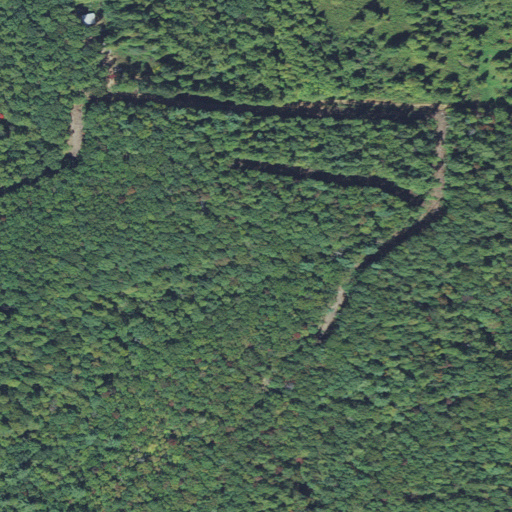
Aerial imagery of mountain in North Carolina named Bradley Mountain containing deciduous forest, open development, and mixed forest